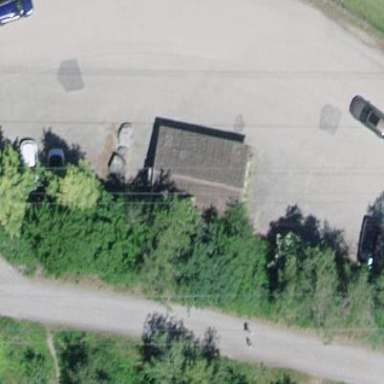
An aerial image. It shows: Hut.